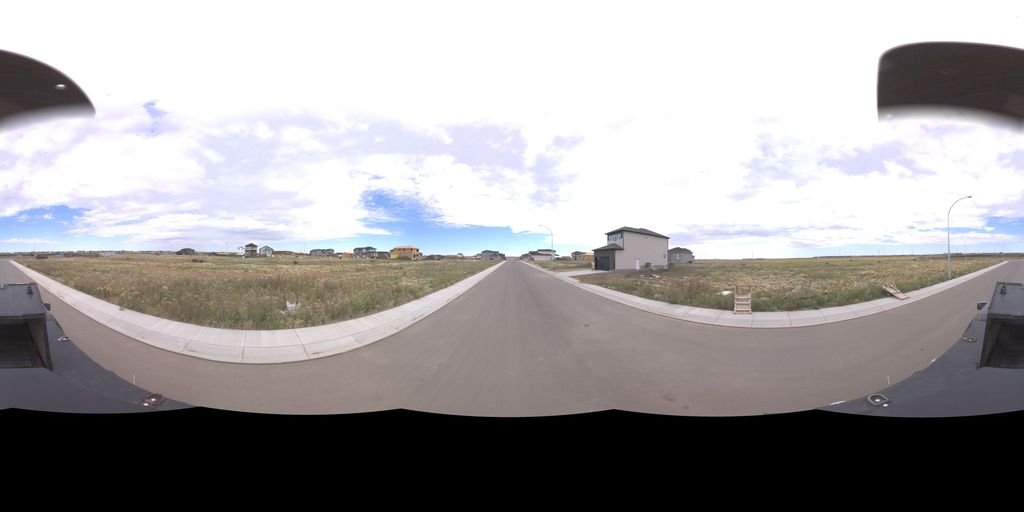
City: saskatoon